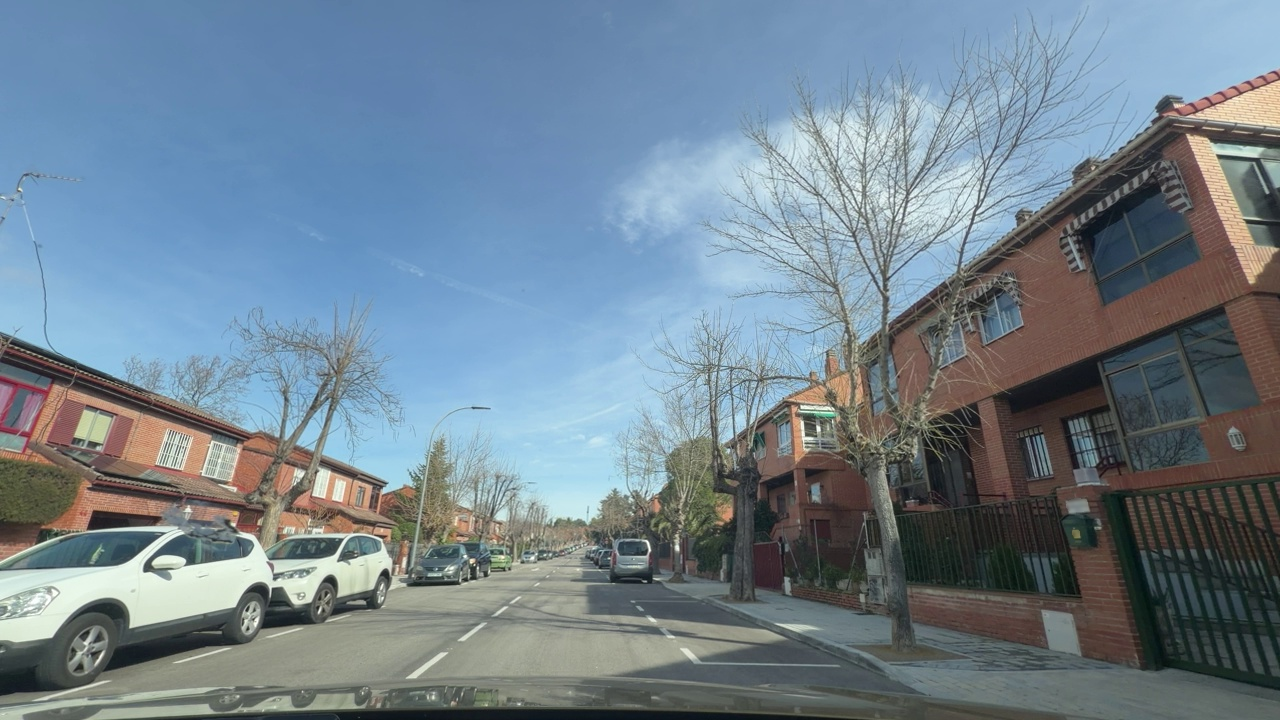
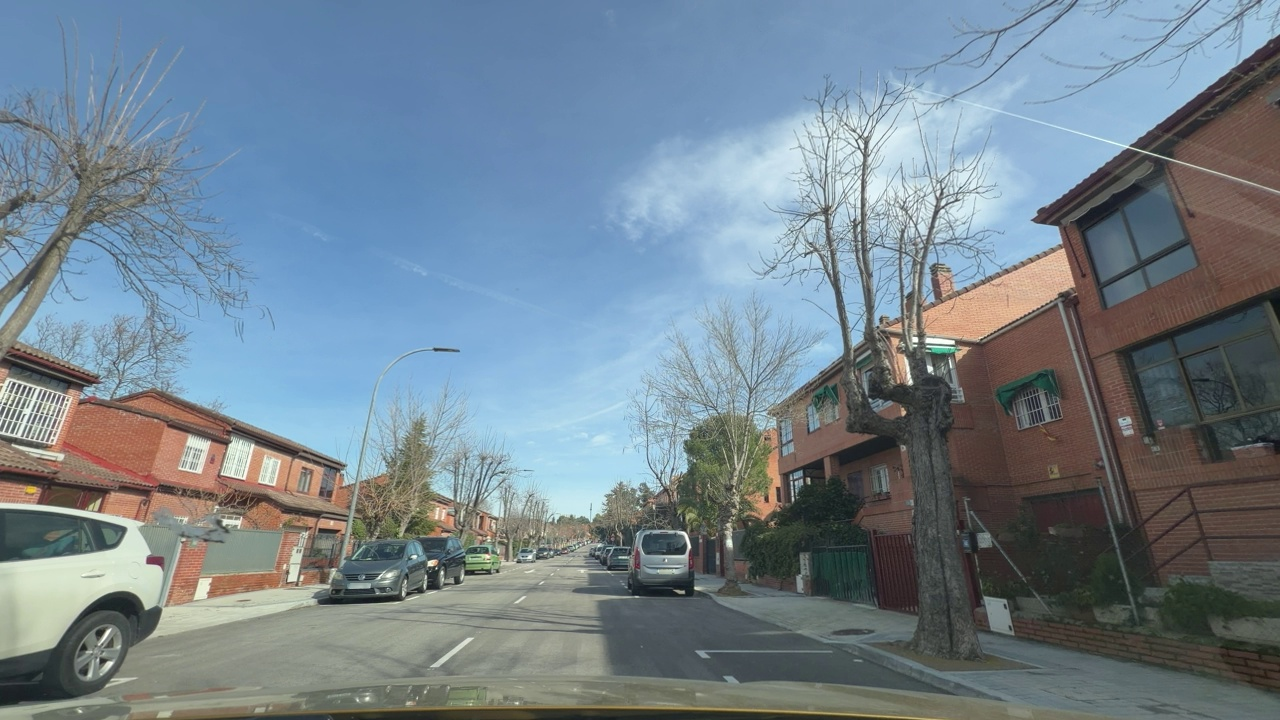
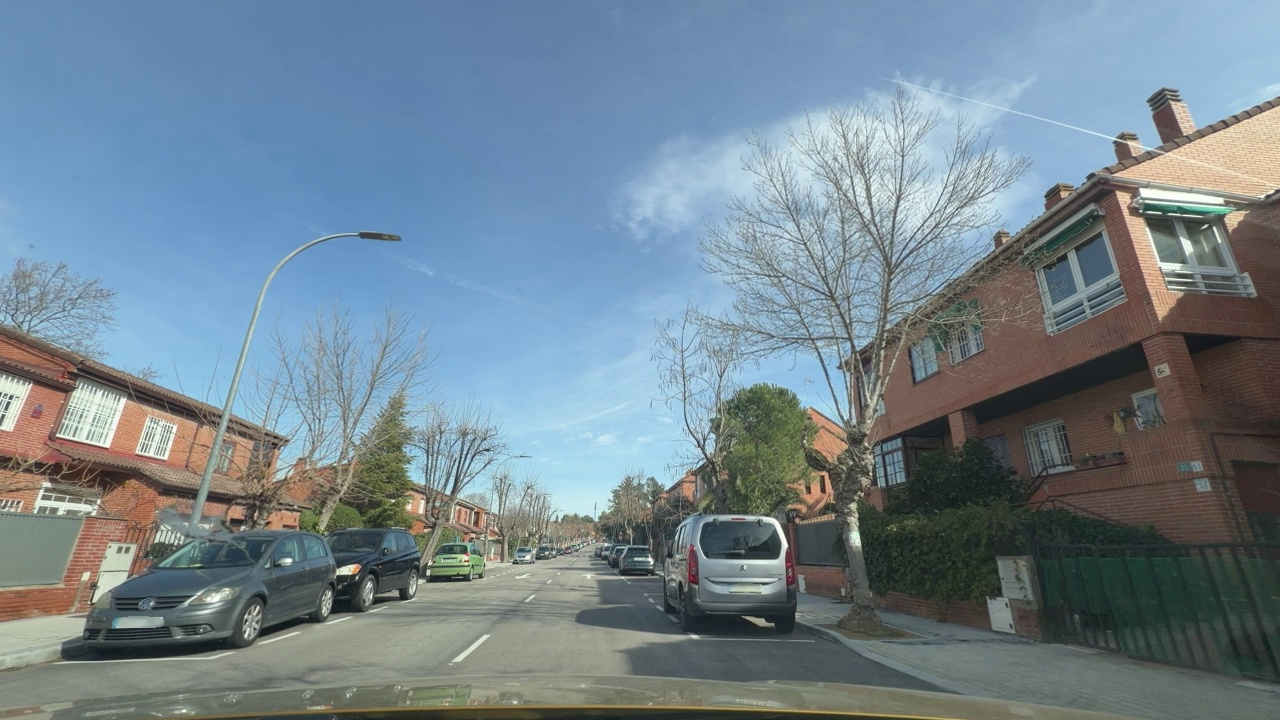
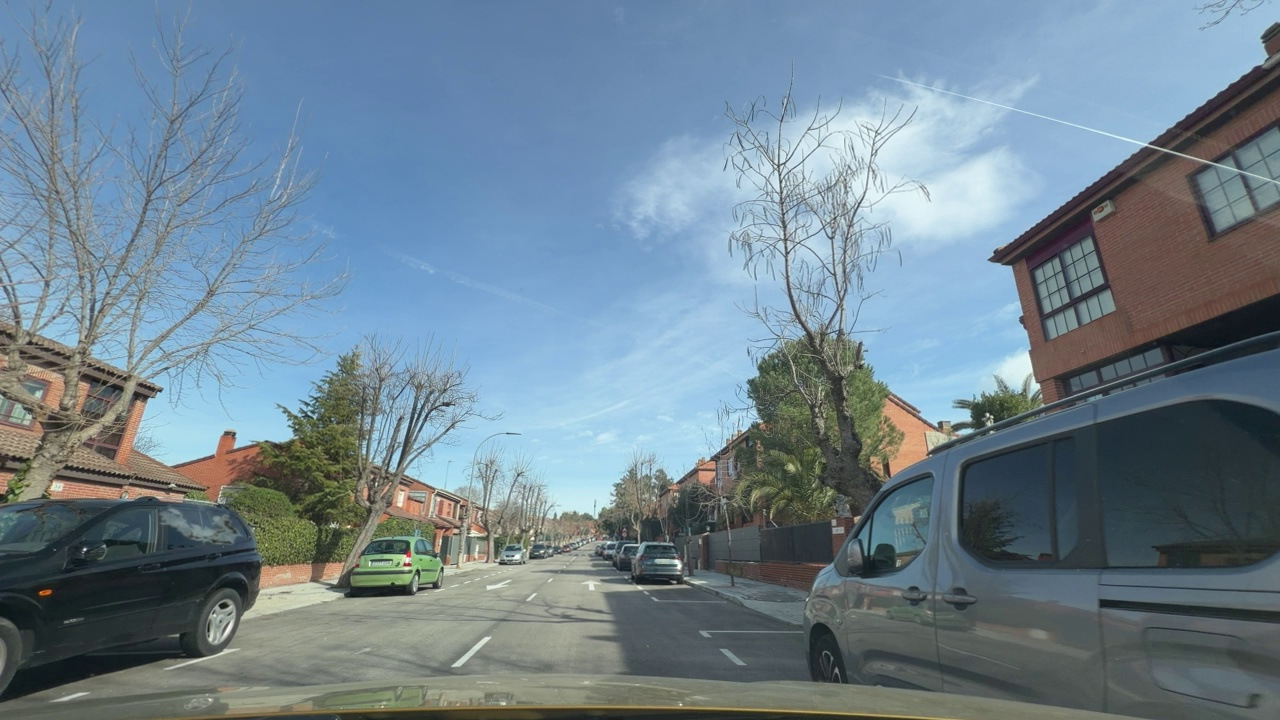
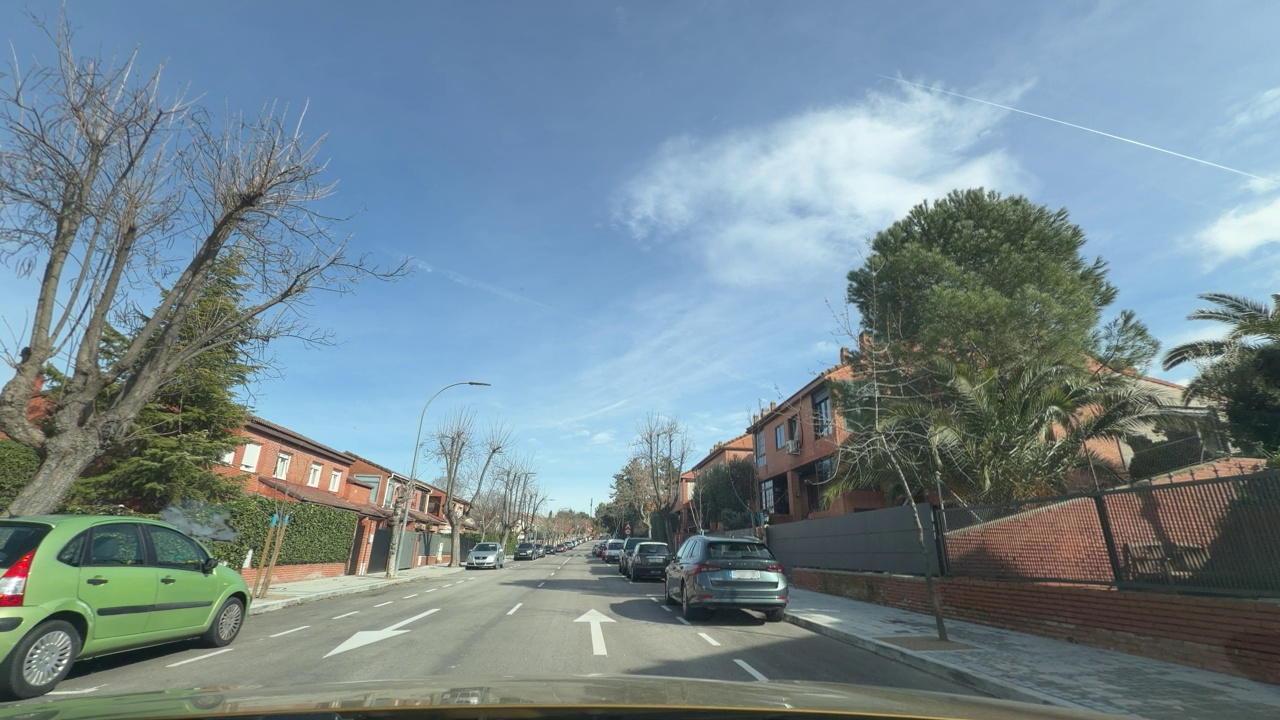
Situation: empty
Question: Is there a visible gap or discontinuity in the ego lane markings?
Answer: No
Reasoning: No visible gaps or discontinuity in the ego lane markings.

Situation: empty
Question: Do lane markings from two different lanes converge into a single lane?
Answer: No
Reasoning: There's no visible merging.

Situation: empty
Question: Is the ego vehicle currently inside a roundabout?
Answer: No
Reasoning: Ego is travelling in a straight two way urban road.

Situation: empty
Question: Is a roundabout visible ahead in the ego direction?
Answer: No
Reasoning: No roundabouts are visible in the ego direction.